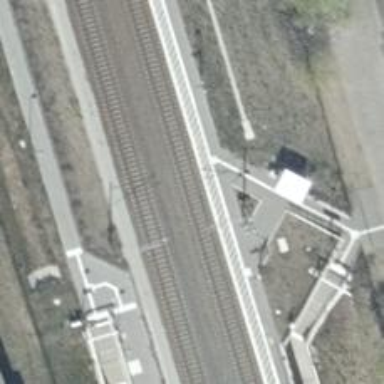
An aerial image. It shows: Railway stop with public transport stop position.